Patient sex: F
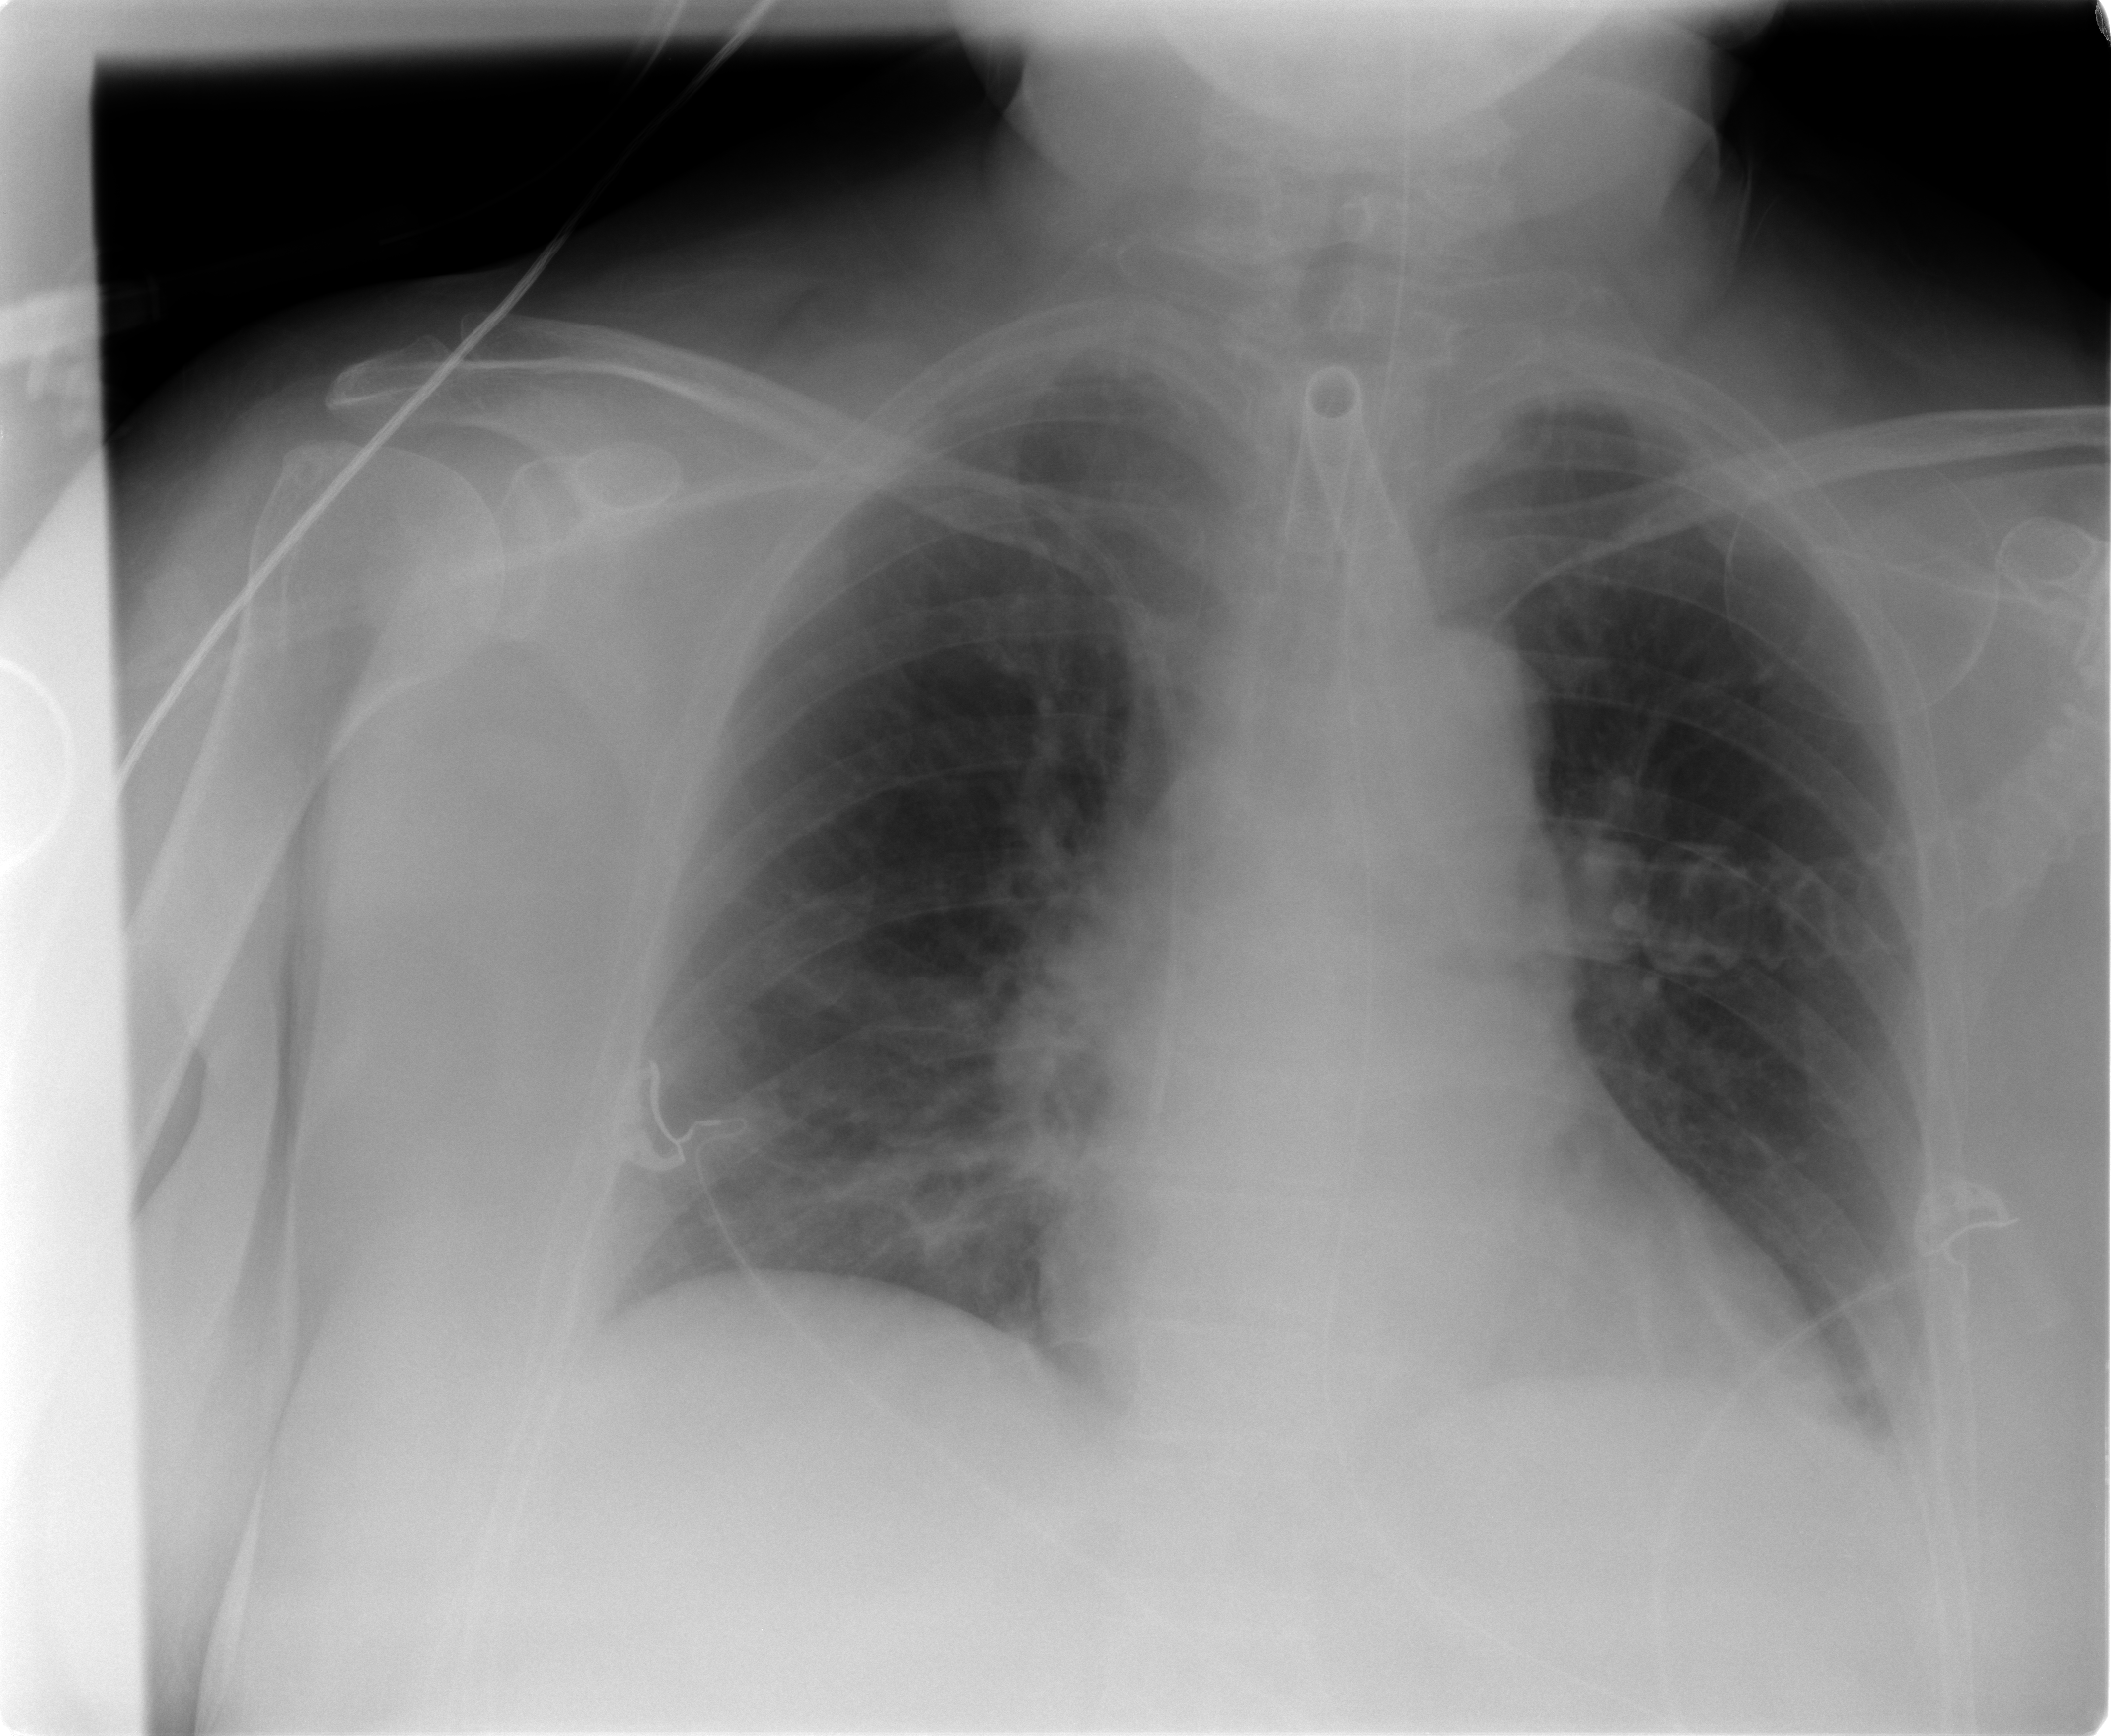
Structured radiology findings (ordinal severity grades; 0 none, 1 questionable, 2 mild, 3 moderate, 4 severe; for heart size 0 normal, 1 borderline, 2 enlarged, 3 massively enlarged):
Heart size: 2
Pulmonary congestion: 0
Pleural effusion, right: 0
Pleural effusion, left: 1
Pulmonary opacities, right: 0
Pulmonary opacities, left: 0
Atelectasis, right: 2
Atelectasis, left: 1